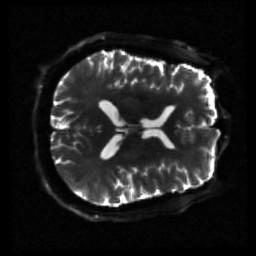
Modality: sbref
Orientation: axial
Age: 54
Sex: male
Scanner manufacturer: siemens
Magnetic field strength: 3 T
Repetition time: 3.23 s
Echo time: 0.0892 s